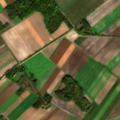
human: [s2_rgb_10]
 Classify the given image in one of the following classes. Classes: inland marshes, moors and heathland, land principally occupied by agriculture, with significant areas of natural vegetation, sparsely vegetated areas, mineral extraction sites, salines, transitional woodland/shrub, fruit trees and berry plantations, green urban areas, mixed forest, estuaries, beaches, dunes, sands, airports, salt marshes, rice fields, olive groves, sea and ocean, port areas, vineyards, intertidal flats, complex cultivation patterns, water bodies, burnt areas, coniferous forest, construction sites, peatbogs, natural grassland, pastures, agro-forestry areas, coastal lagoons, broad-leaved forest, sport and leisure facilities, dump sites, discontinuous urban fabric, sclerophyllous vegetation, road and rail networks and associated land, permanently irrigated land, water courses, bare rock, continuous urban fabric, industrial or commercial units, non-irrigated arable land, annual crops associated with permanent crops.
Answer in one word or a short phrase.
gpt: discontinuous urban fabric, non-irrigated arable land, land principally occupied by agriculture, with significant areas of natural vegetation